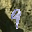
Label: 9